Question: I'm trying to add SignalR to my project (ASPNET MVC 4). But I can't make it work.
In the below image you can see the error I'm receiving.

I've read a lot of stackoverflow posts but none of them is resolving my issue.
This is what I did so far:
'''
1) Ran Install-Package Microsoft.AspNet.SignalR -Pre
2) Added RouteTable.Routes.MapHubs(); in Global.asax.cs Application_Start()
3) If I go to http://localhost:9096/Gdp.IServer.Web/signalr/hubs I can see the file content
4) Added <modules runAllManagedModulesForAllRequests="true"/> to Web.Config
5) Created folder Hubs in the root of the MVC application
6) Moved jquery and signalR scripts to /Scripts/lib folder (I'm not using jquery 1.6.4, I'm using the latest)
'''
This is my Index.cshtml
'''
<h2>List of Messages</h2>
<div class="container">
<input type="text" id="message" />
<input type="button" id="sendmessage" value="Send" />
<input type="hidden" id="displayname" />
<ul id="discussion">
</ul>
</div>
@section pageScripts
{
<!--Reference the SignalR library. -->
<script src="@Url.Content("~/Scripts/jquery.signalR-1.0.0-rc1.min.js")" type="text/javascript"></script>
<!--Reference the autogenerated SignalR hub script. -->
<script type="text/javascript" src="~/signalr/hubs"></script>
<script src="@Url.Content("~/Scripts/map.js")" type="text/javascript"></script>
}
'''
This is my IServerHub.cs file (located inside Hubs folder)
'''
namespace Gdp.IServer.Ui.Web.Hubs
{
using Microsoft.AspNet.SignalR.Hubs;
[HubName("iServerHub")]
public class IServerHub : Hub
{
public void Send(string name, string message)
{
Clients.All.broadcastMessage(name, message);
}
}
}
'''
And this is map.js
'''
$(function () {
// Declare a proxy to reference the hub.
var clientServerHub = $.connection.iServerHub;
// Create a function that the hub can call to broadcast messages.
clientServerHub.client.broadcastMessage = function (name, message) {
$('#discussion').append('<li><strong>' + name + '</strong>:&nbsp;&nbsp;' + message + '</li>');
};
// Get the user name and store it to prepend to messages.
$('#displayname').val(prompt('Enter your name:', ''));
// Set initial focus to message input box.
$('#message').focus();
// Start the connection.
$.connection.hub.start().done(function () {
$('#sendmessage').click(function () {
// Html encode display name and message.
var encodedName = $('<div />').text($('#displayname').val()).html();
var encodedMsg = $('<div />').text($('#message').val()).html();
// Call the Send method on the hub.
clientServerHub.server.send(encodedName, encodedMsg);
// Clear text box and reset focus for next comment.
$('#message').val('').focus();
});
});
});
'''
The DLL's I see references for SignalR are:
1. Microsoft.AspNet.SignalR.Core
2. Microsoft.AspNet.SignalR.Owin
3. Microsoft.AspNet.SignalR.SystemWeb
Any ideas how to get it work?
Should I make any change because the scripts are in /Script/lib folder?
I'm following the instruction found <URL> on how to set up Windsor Castle to make it work with SignalR, and again, seems that the proxy cannot be created and I'm getting the same error:
'''
Cannot read property client of undefined
'''
meaning that the proxy to the hub was not created
This is how I have it in the server
'''
public class IncidentServerHub : Hub
'''
and like this in the client
'''
var clientServerHub = $.connection.incidentServerHub;
'''
Again, I can see the dynamically created file here:
'''
/GdpSoftware.Server.Web/signalr/hubs
'''
So, why is the proxy not created?
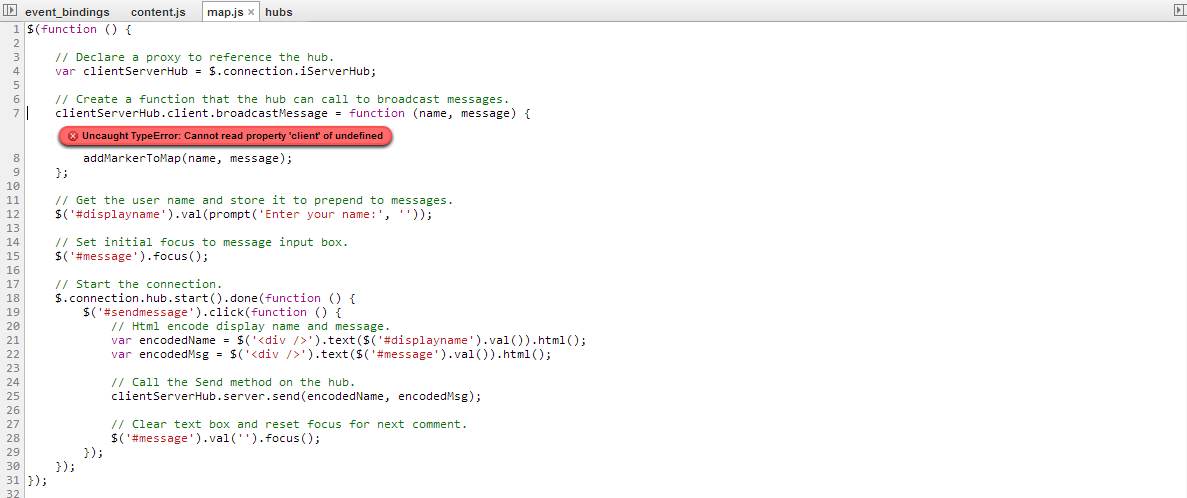
Answer: I fixed that problem by changing my js code from:
'var myHub = $.connection.SentimentsHub;'
to
'var myHub = $.connection.sentimentsHub;'
So if you have some hub with class name TestHub you must use testHub(first letter is lowercase) name in js